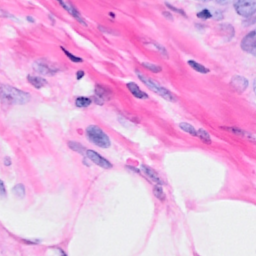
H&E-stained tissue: Breast